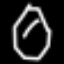
Label: octagon